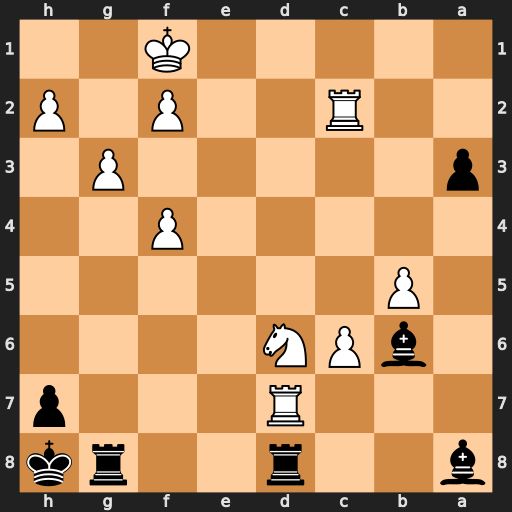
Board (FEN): b2r2rk/3R3p/1bPN4/1P6/5P2/p5P1/2R2P1P/5K2
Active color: b
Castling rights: -
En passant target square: -
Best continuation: Rxd7 cxd7 Bd5